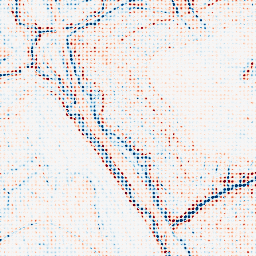
Category: edge_preserving
Decomposition family: bilateral
Decomposition parameters: d: 9
sigma_color: 75
sigma_space: 75
Upsampling method: sinc_hamming
Upsampling parameters: scale: 8
kernel_size: 4
Upsampling scale: 8